Question: I want to get the values of multiple rows of a single column to different column in a single row based on the condition of another column.
<URL>
I want to get the values of the field_value_name in same row but different columns based on values present in the field_name column as they belong to the same id.
How to get this through sql or pyspark?
I tried using CASE WHEN but it will scan for every row and return the output for every row. [
I'd rather want those values to be in a single row for every id.
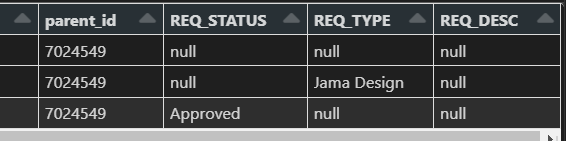
Answer: You need pivoting logic here, e.g.
'''
SELECT
parent_id,
MAX(CASE WHEN properties_field_name = 'Status'
THEN properties_field_value_name END) AS REQ_STATUS,
MAX(CASE WHEN properties_field_name = 'Type'
THEN properties_field_value_name END) AS REQ_TYPE,
MAX(CASE WHEN properties_field_name = 'Description'
THEN properties_field_value_name END) AS REQ_DESC
FROM yourTable
GROUP BY parent_id
ORDER BY parent_id;
'''